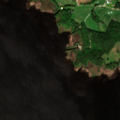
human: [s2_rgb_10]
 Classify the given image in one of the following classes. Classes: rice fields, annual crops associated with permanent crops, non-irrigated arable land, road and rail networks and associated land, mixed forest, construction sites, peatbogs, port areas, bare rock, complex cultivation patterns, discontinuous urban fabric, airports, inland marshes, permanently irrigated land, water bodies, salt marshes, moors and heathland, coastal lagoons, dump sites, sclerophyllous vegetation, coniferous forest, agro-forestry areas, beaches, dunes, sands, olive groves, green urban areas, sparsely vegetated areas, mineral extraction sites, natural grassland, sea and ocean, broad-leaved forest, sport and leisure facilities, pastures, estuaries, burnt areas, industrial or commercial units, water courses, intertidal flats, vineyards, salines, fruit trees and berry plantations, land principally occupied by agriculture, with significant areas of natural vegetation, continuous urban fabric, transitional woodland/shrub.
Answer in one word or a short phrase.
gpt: land principally occupied by agriculture, with significant areas of natural vegetation, broad-leaved forest, mixed forest, water bodies